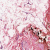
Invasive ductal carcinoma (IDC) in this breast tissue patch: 0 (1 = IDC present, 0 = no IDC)